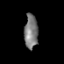
Tissue: prostate
Cell type: T cells
Senescence score: 0.8148
Nuclear area (px): 460
Mean DAPI intensity: 122.004